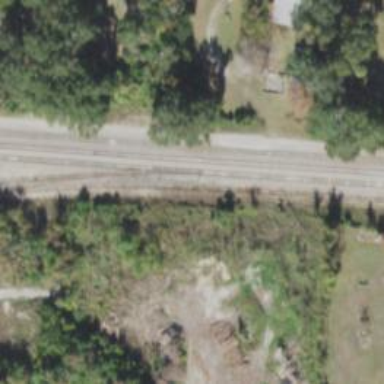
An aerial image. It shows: Railway spur junction.